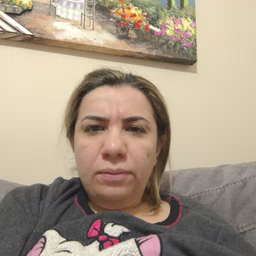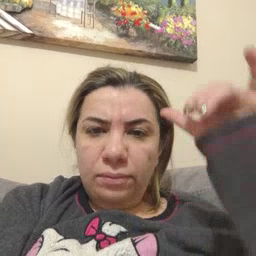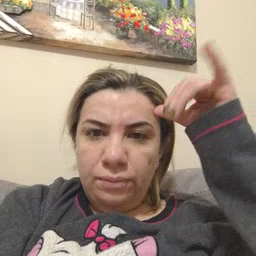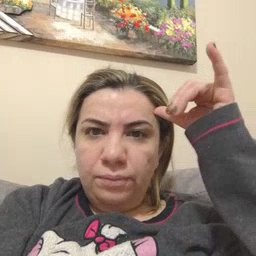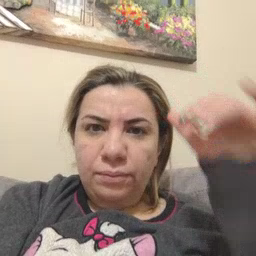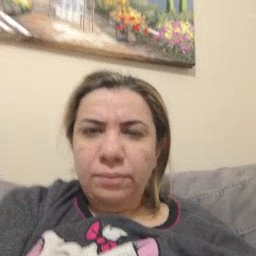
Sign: cow